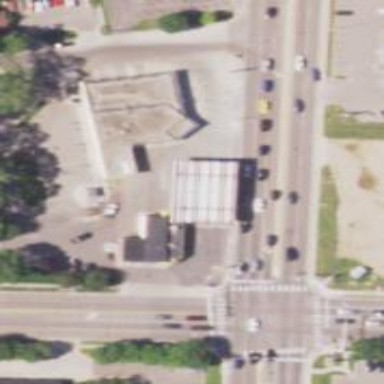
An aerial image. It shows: Convenience shop located within building.